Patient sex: F
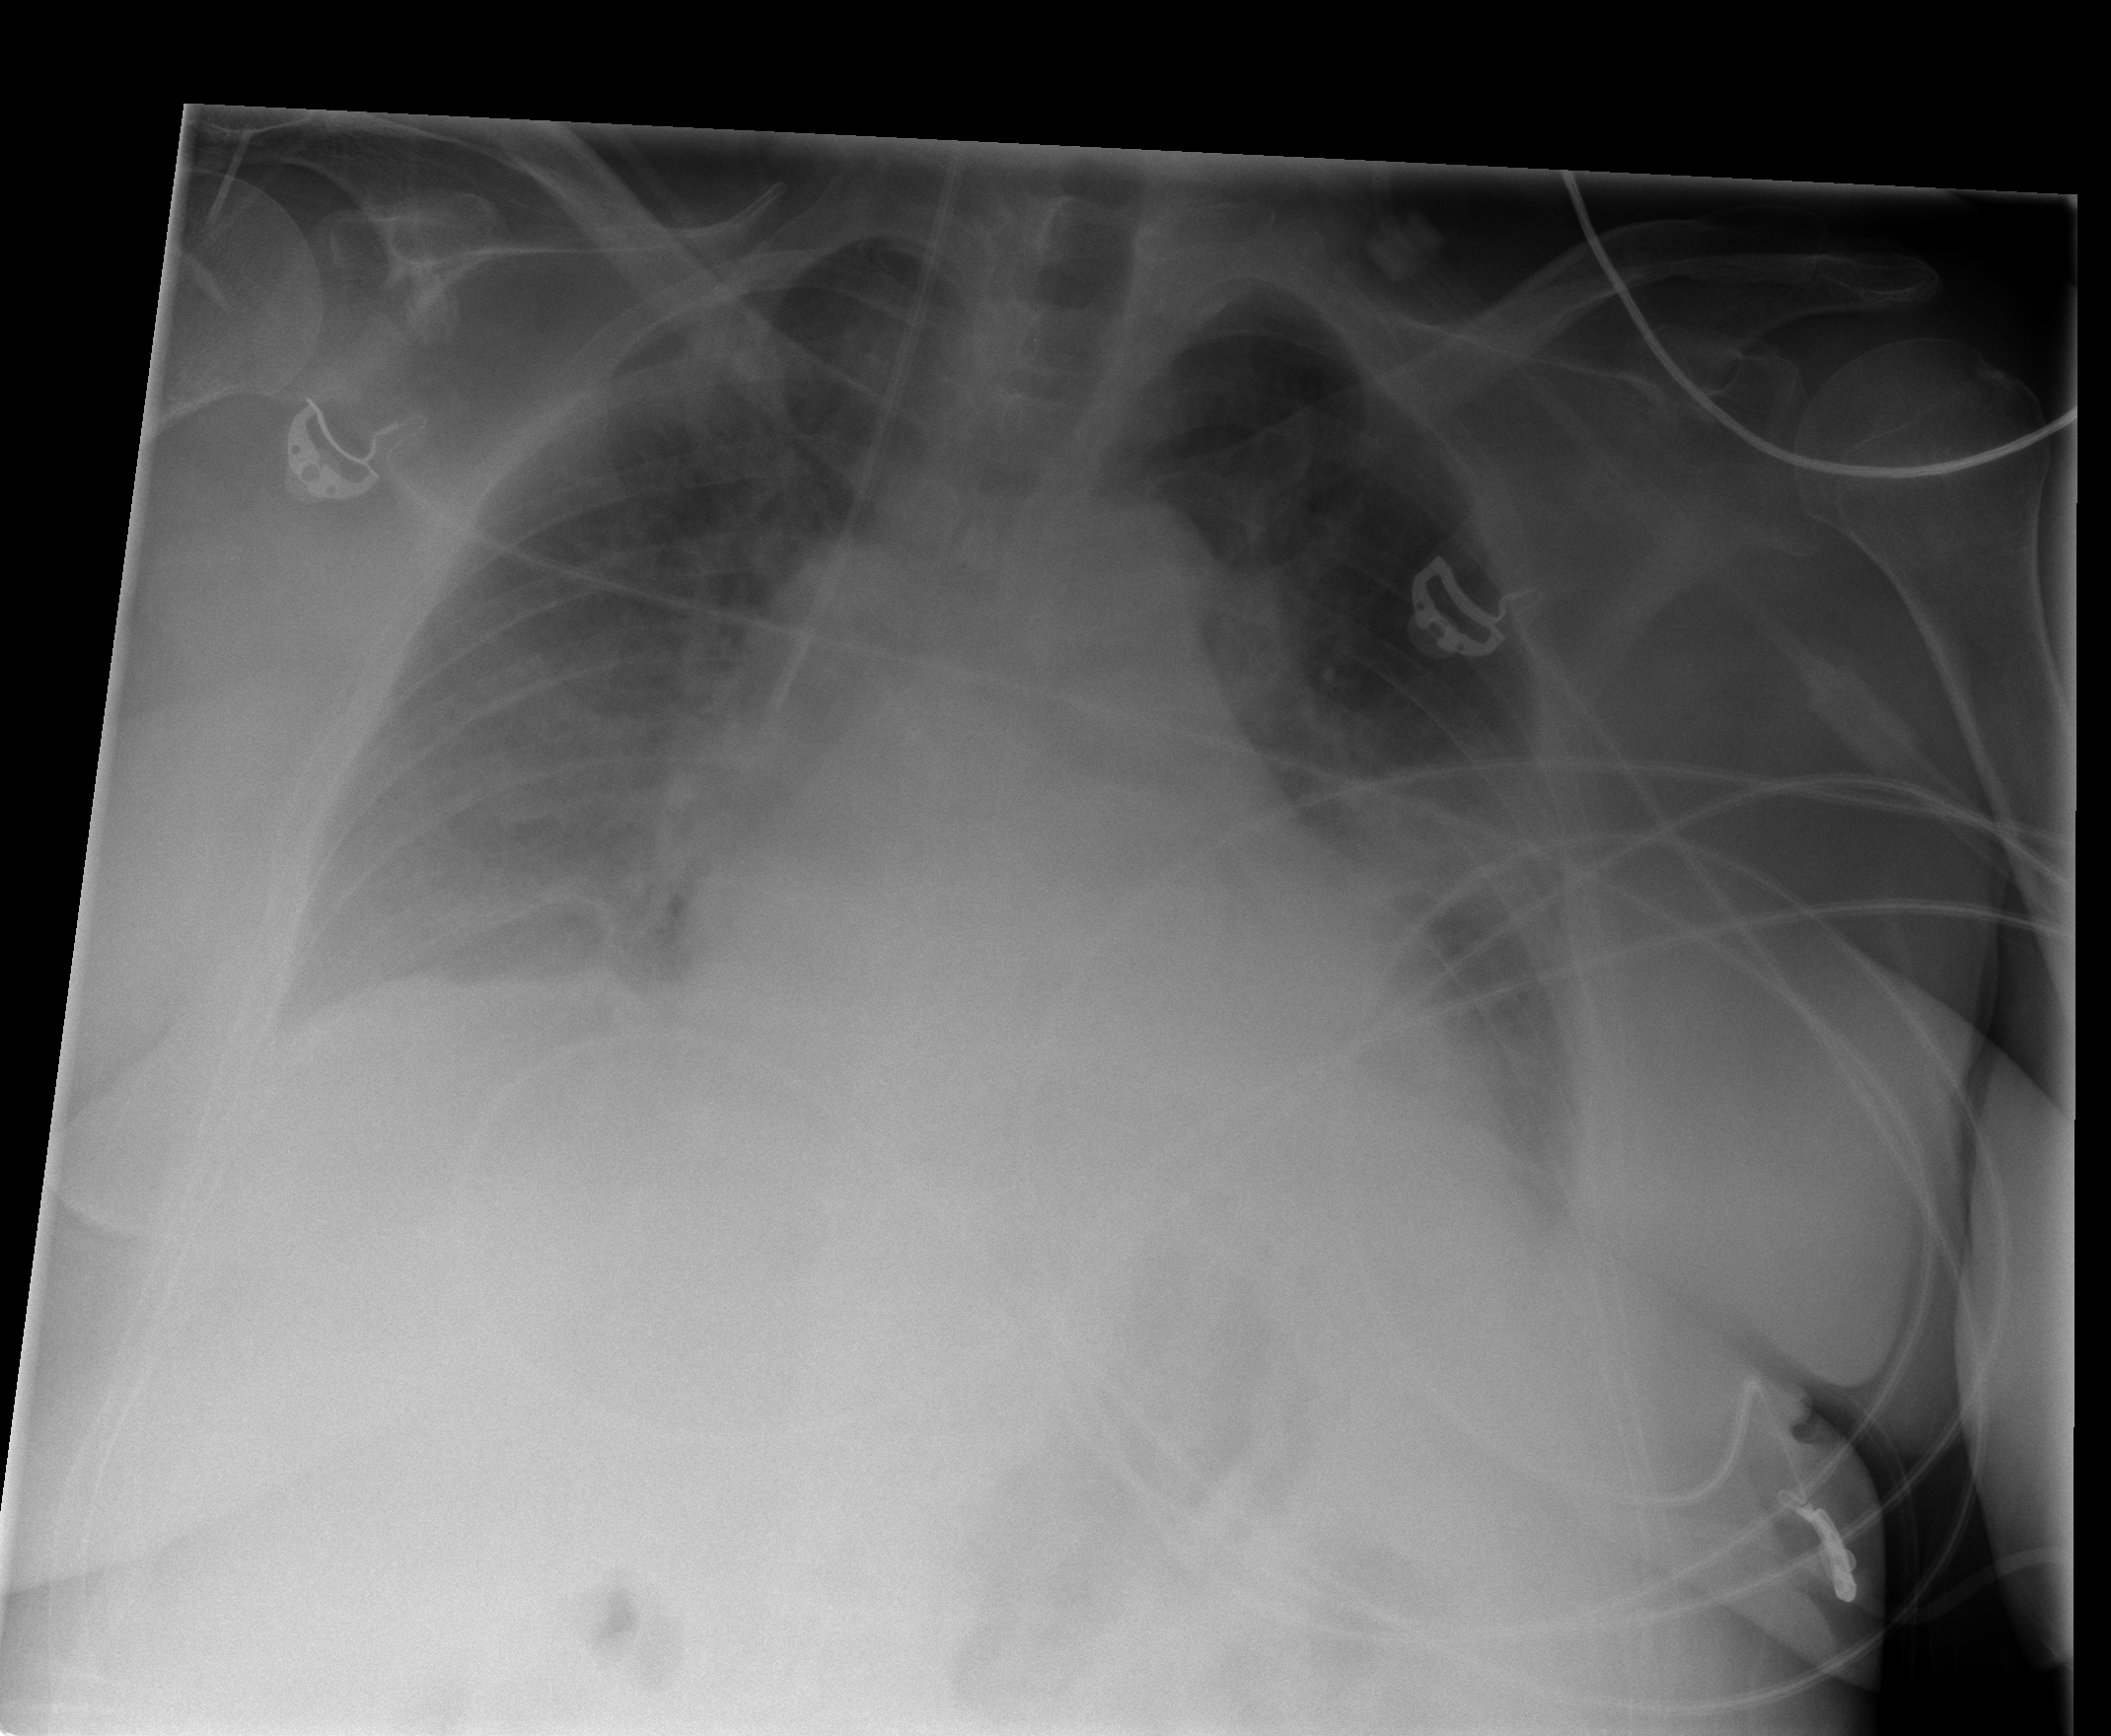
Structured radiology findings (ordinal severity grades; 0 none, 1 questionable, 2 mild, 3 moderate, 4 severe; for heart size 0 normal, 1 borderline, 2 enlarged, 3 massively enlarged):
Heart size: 0
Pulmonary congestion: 3
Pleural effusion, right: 2
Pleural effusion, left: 2
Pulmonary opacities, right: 2
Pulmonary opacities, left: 2
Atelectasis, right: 2
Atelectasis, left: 2